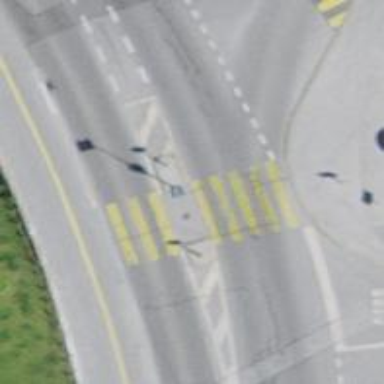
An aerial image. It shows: Marked road crossing with pedestrian island.